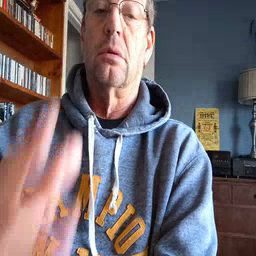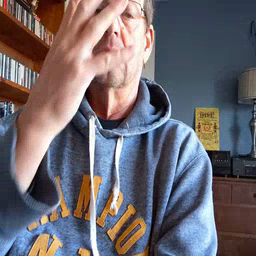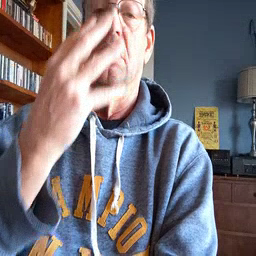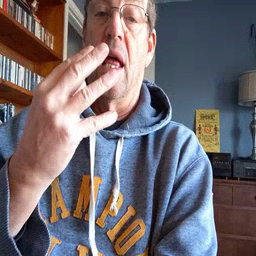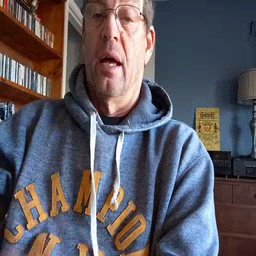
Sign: sad